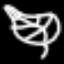
Label: leaf